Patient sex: M
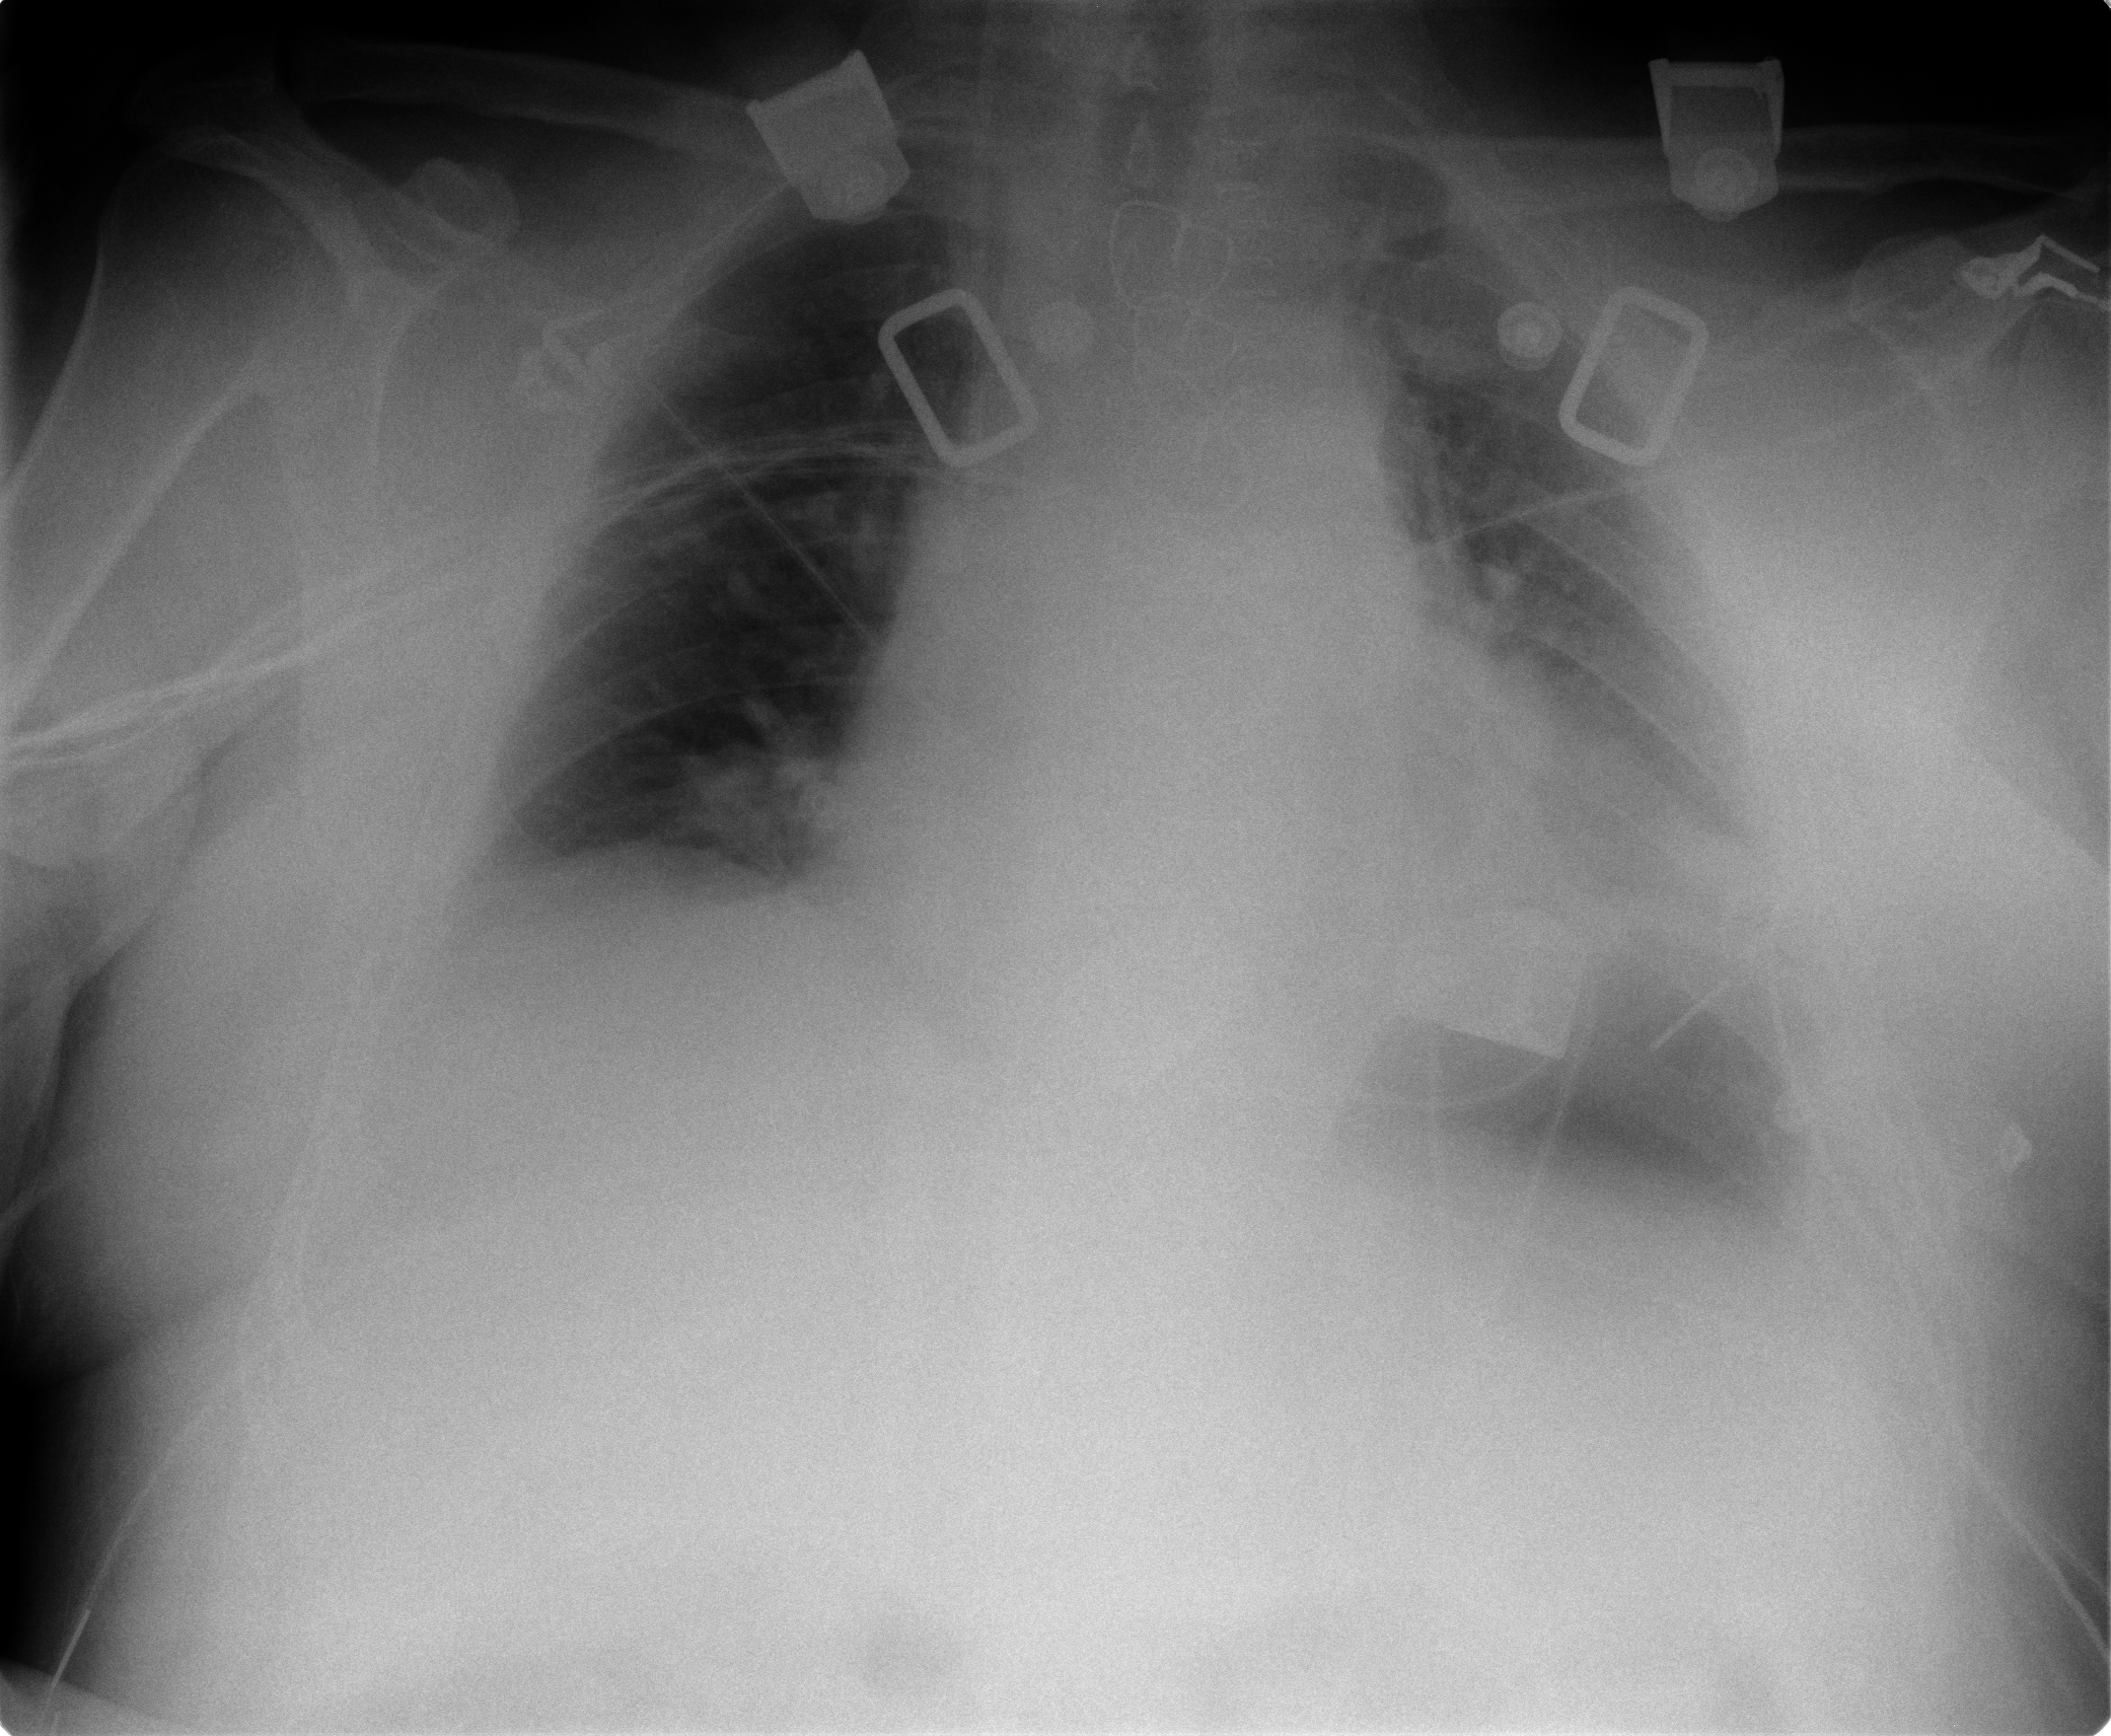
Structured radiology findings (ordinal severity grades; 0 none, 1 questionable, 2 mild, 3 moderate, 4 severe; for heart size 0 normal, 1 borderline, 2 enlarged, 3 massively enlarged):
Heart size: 2
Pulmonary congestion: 2
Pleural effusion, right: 0
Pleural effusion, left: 2
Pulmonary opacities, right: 0
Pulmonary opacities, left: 2
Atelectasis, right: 0
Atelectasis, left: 3